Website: macys
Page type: billing-address
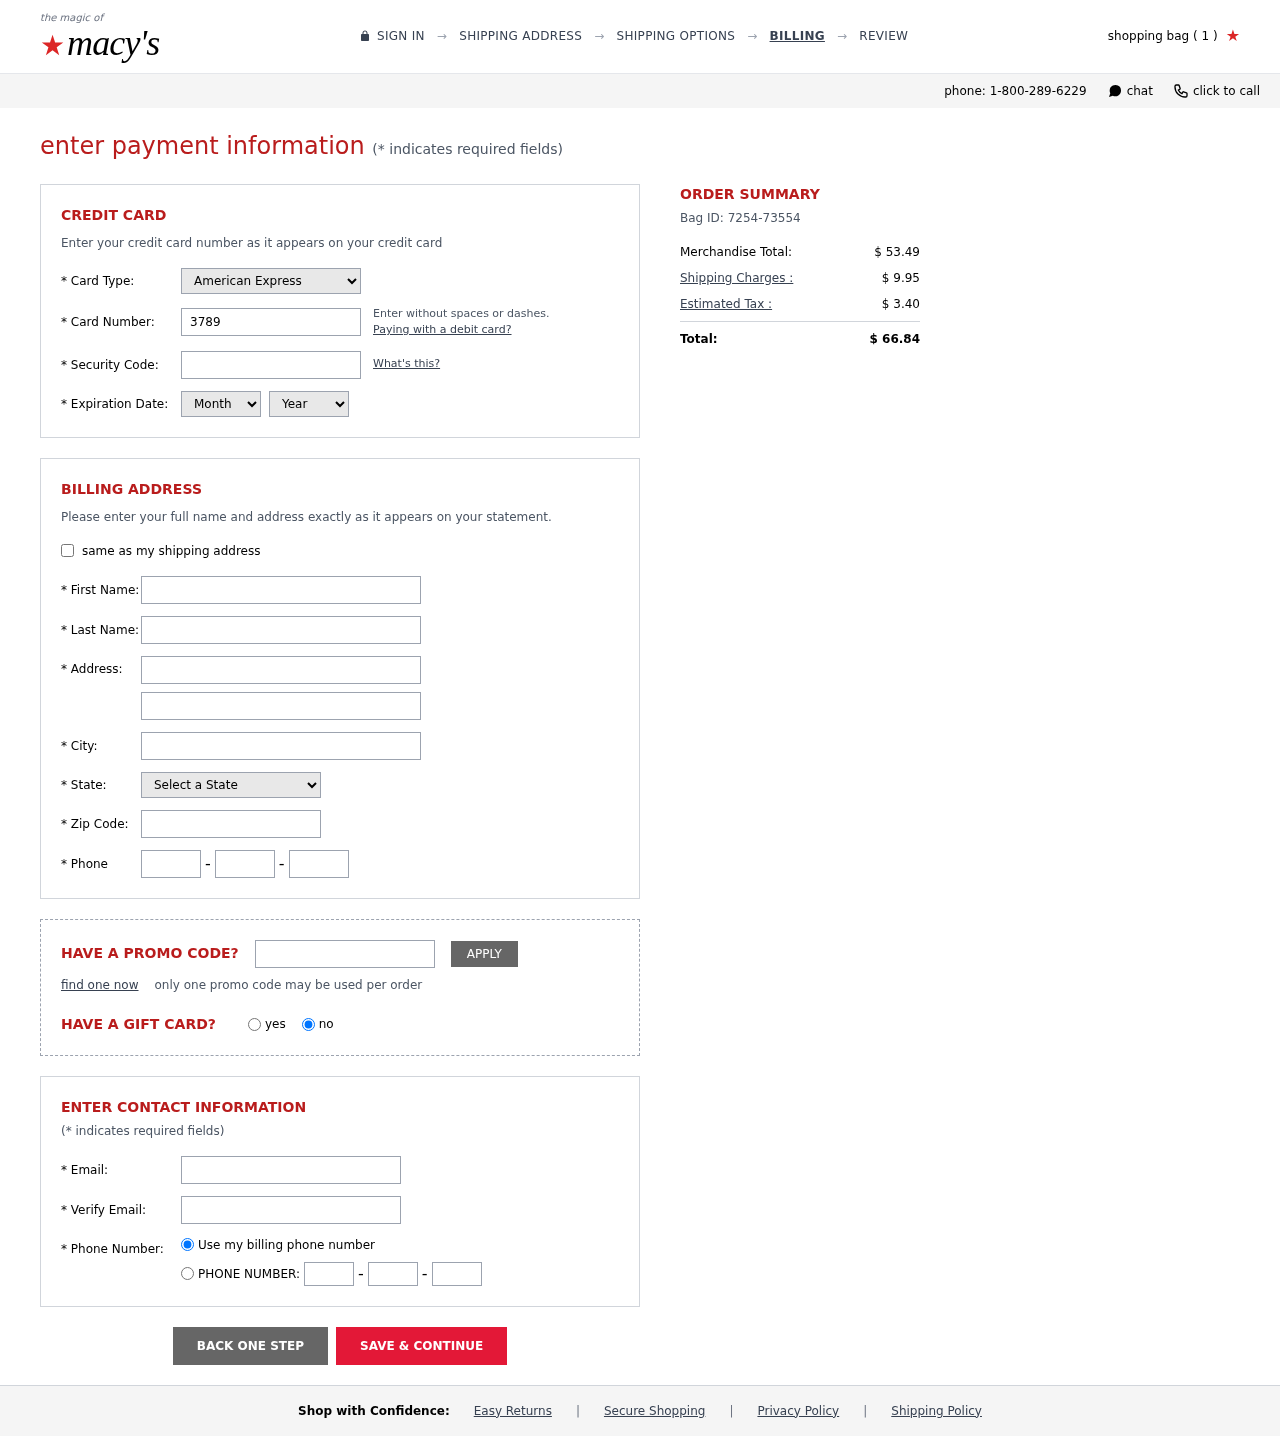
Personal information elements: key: PII_CARD_CVV
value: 2808
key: PII_CARD_EXPIRY_MONTH
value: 07
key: PII_CARD_EXPIRY_YEAR
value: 26
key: PII_CARD_NUMBER
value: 3789 4172 6352 882
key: PII_CARD_TYPE
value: American Express
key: PII_CITY
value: Frankstad
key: PII_EMAIL
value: carmen.gibbs@hotmail.com
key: PII_FIRSTNAME
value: Carmen
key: PII_LASTNAME
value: Gibbs
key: PII_PHONE_AREA
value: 654
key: PII_PHONE_PREFIX
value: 415
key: PII_PHONE_SUFFIX
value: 7239
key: PII_POSTCODE
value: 20749
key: PII_STATE_ABBR
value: CA
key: PII_STREET
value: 9880 Stephen Dam Apt. 993
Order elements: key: ORDER_NUM_ITEMS
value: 1
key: ORDER_ID
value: Bag ID: 7254-73554
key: ORDER_SUBTOTAL
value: $ 53.49
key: ORDER_SHIPPING_COST
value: $ 9.95
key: ORDER_TAX
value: $ 3.40
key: ORDER_TOTAL
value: $ 66.84